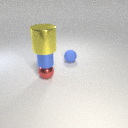
small blue metal cylinder above small red metal sphere